Chest X-ray:
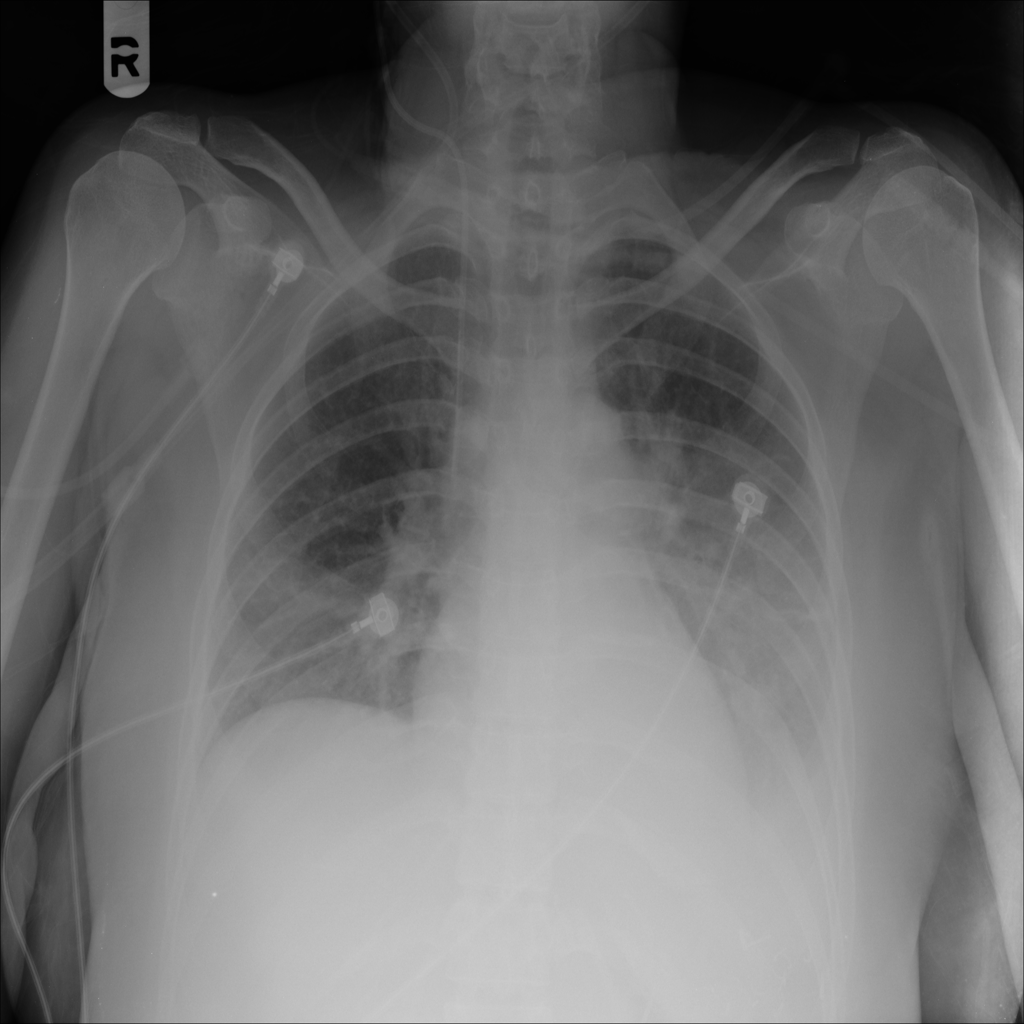
Findings: Consolidation, Effusion
No abnormal finding: no